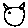
Label: cat